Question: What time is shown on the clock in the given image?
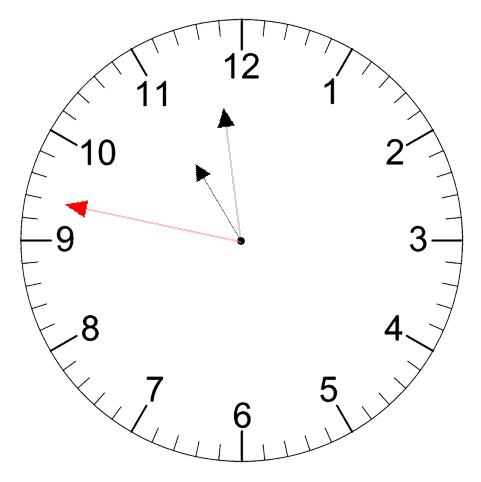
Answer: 10:58:47